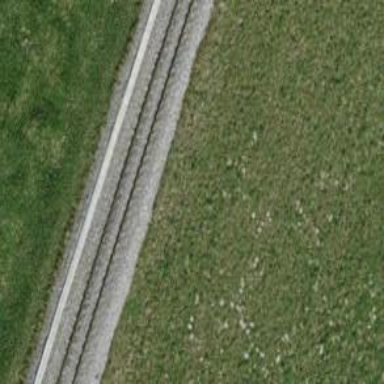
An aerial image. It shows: Narrow-gauge railway track electrified by contact line.